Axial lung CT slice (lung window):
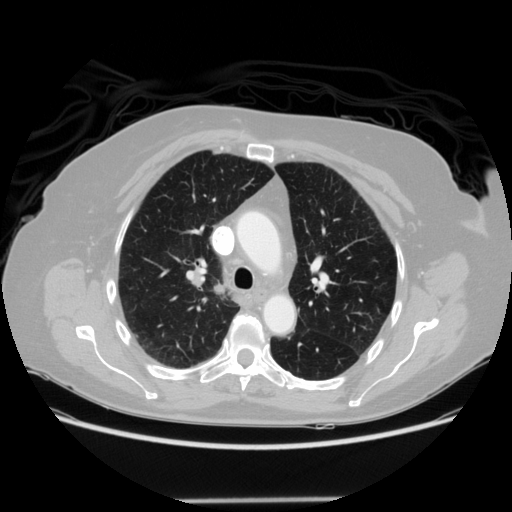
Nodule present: no